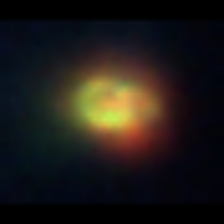
Taxon: NanoPlankton
Group: Other